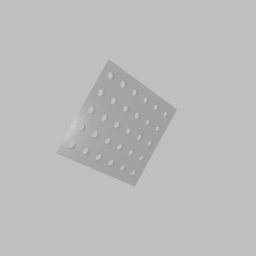
Label: appliances